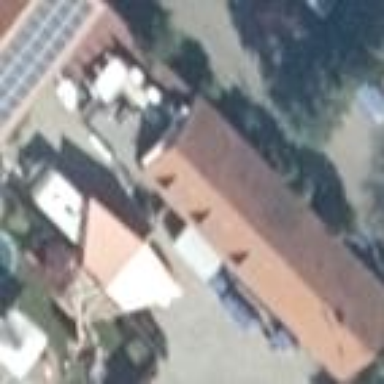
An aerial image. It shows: Building.